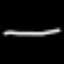
Label: line